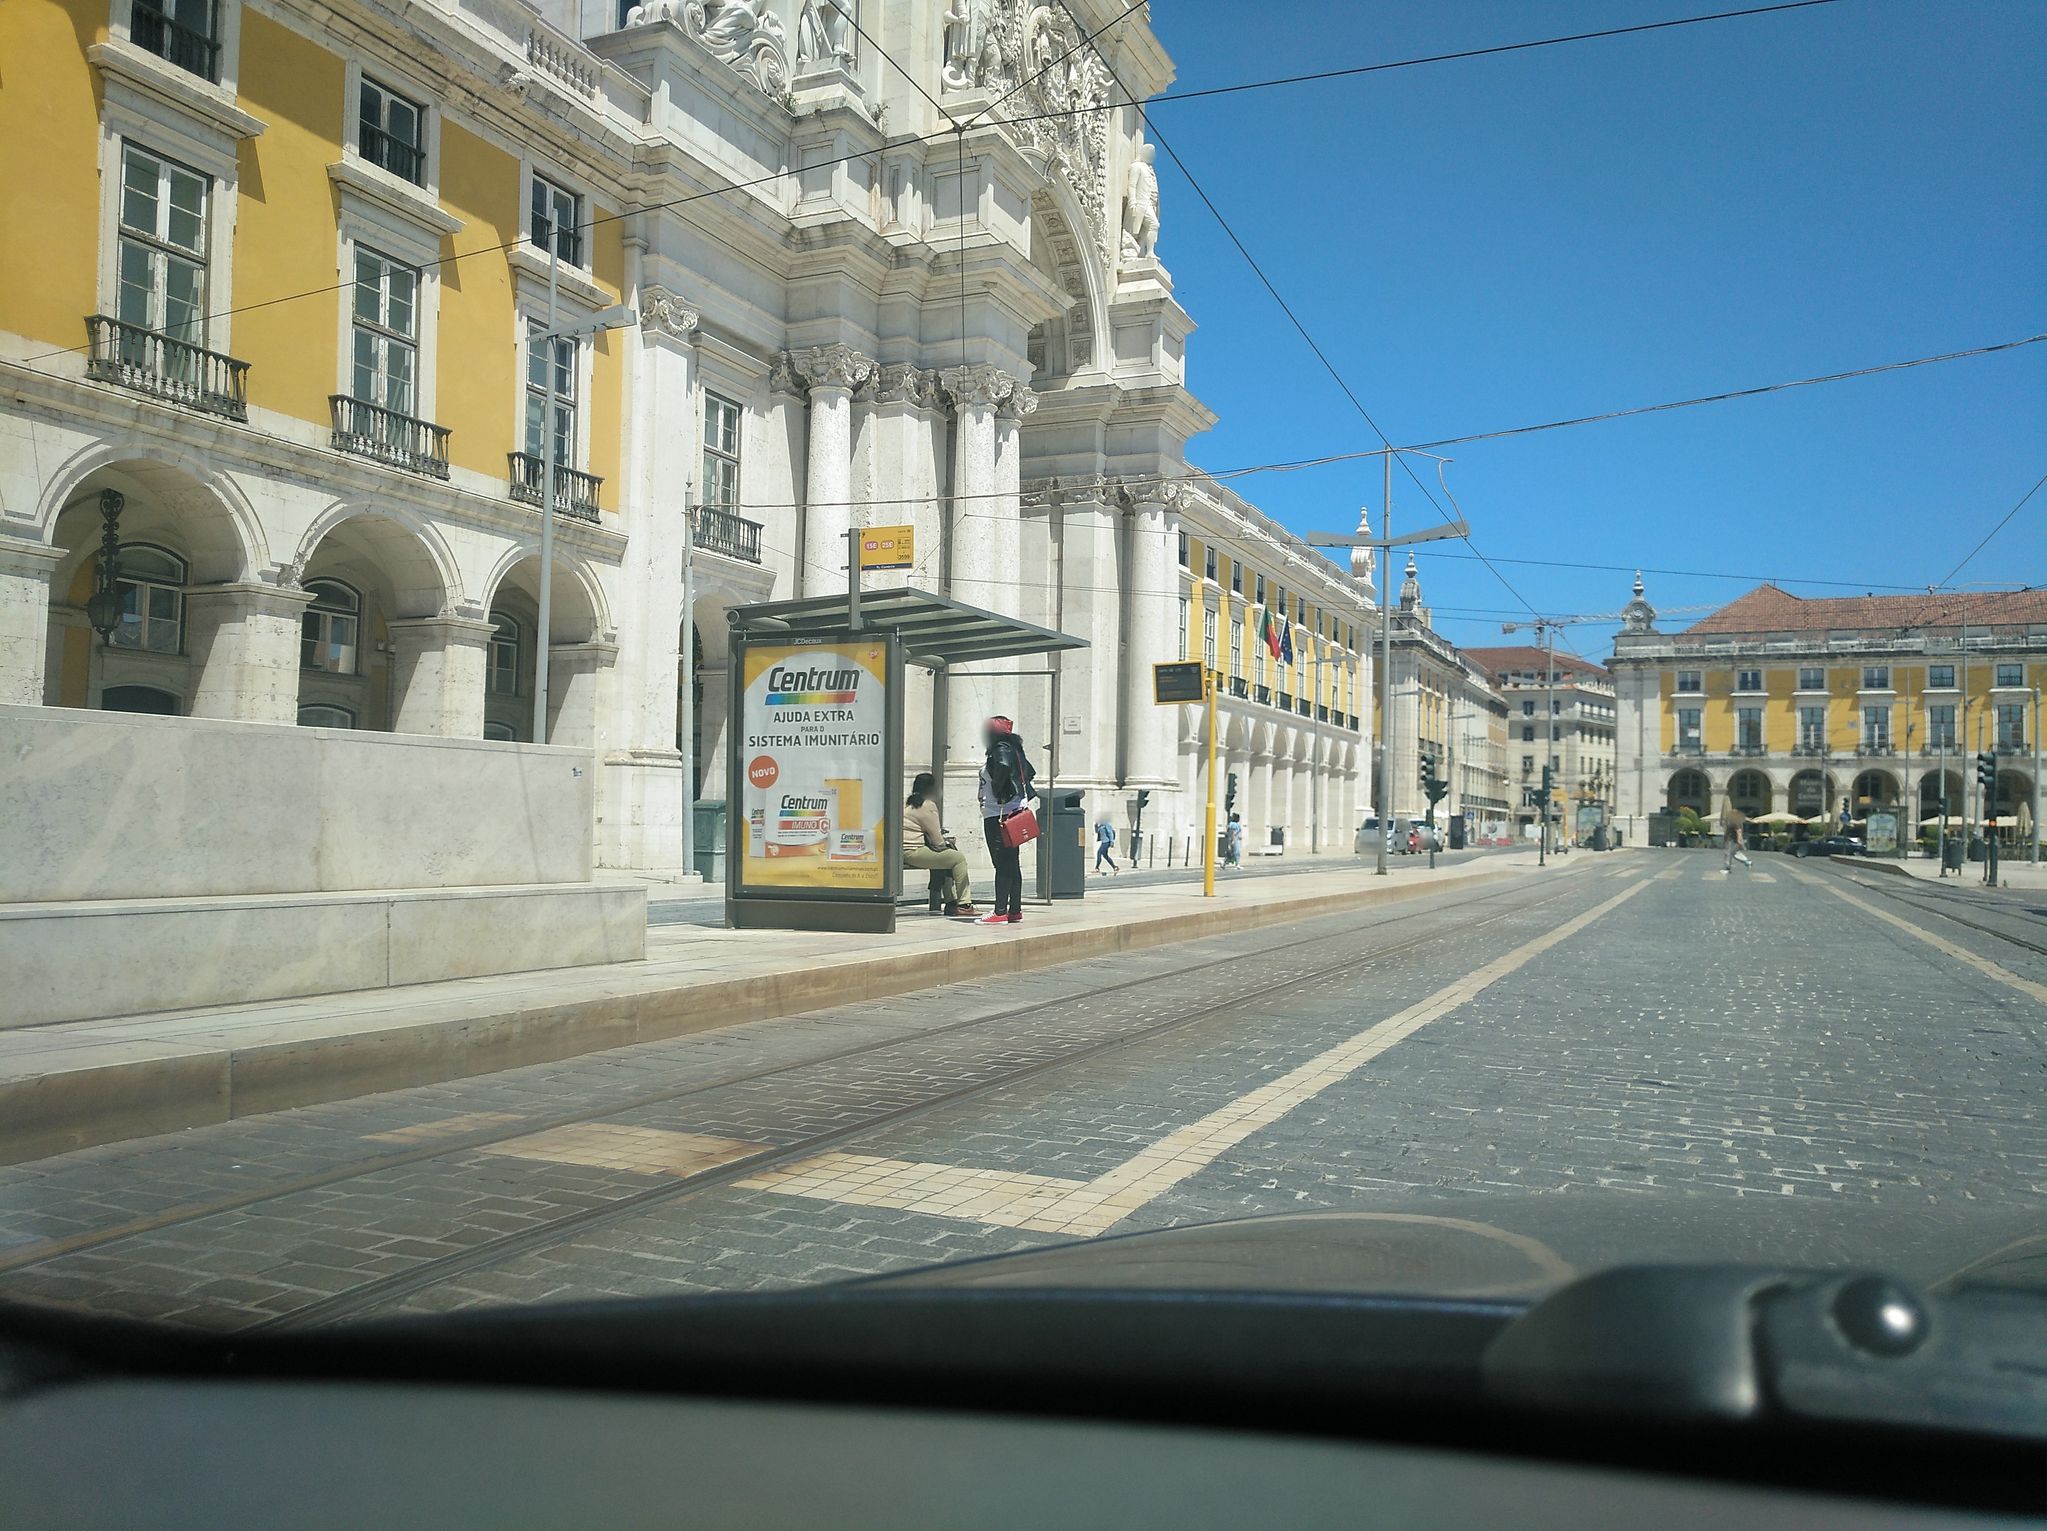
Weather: clear
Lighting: day
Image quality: good
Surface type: driving surface
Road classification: secondary_link
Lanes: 1
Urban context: urban centre
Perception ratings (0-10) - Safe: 8.46, Lively: 8.49, Beautiful: 4.2, Boring: 8.58, Depressing: 6.45, Wealthy: 7.78